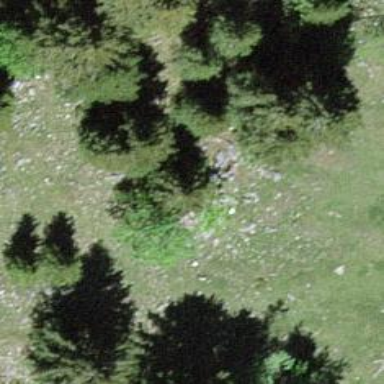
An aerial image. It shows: Needle-leaved tree in nature.